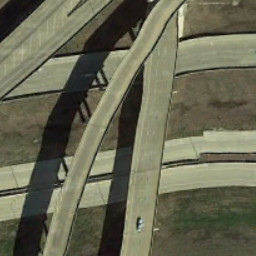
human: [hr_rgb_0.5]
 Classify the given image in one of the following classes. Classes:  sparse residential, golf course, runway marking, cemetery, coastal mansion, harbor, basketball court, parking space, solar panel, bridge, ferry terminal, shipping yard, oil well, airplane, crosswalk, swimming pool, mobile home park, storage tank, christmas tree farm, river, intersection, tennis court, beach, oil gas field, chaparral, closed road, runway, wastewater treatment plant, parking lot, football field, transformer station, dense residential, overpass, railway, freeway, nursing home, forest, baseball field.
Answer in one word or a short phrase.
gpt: overpass